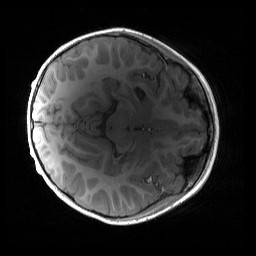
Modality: T1w
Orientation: axial
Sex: male
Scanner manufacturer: siemens
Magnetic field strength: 3 T
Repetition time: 1.9 s
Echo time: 0.00243 s